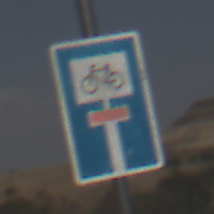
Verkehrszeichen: SackgasseRadverkehrDurchlaessig
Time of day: Midday
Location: Outdoor (Nature)
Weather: PartlyCloudy
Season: NotSpecified
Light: Natural